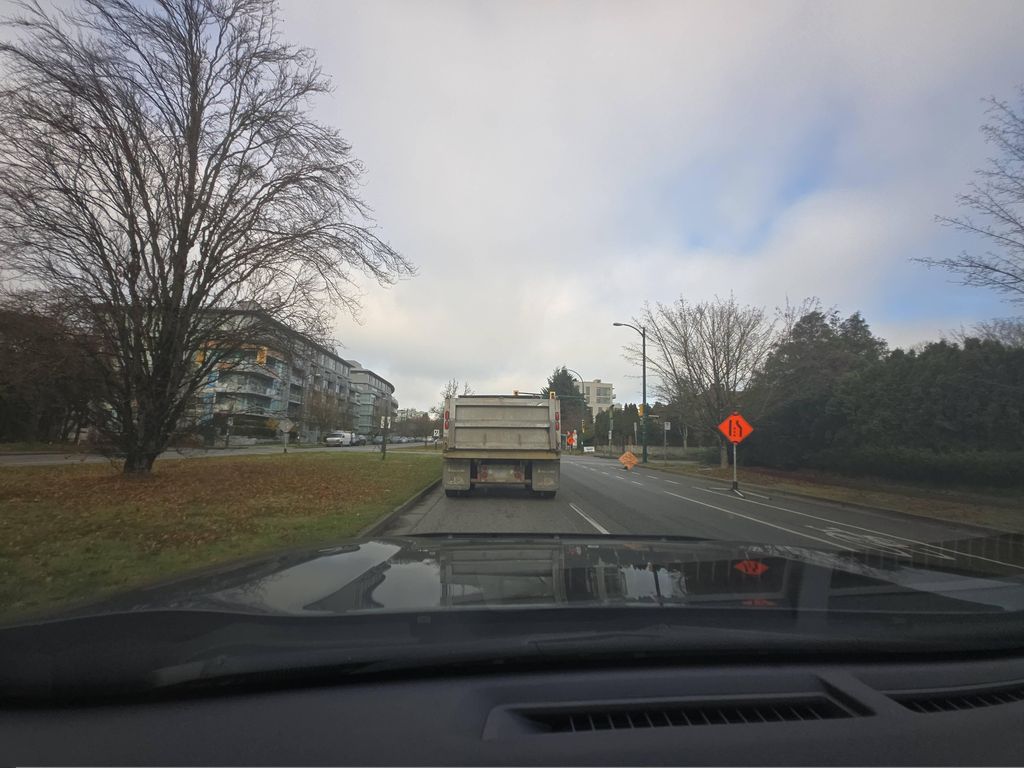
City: vancouver